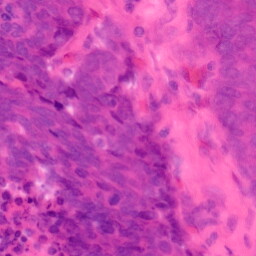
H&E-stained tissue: Colon